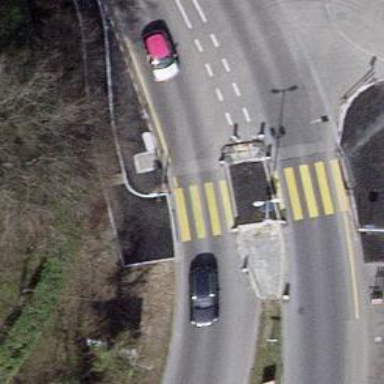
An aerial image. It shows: Marked crossing with zebra markings on the road.